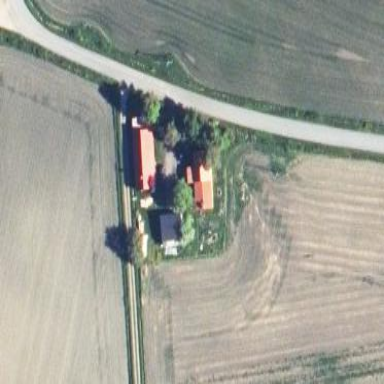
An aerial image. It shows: Farmyard area.